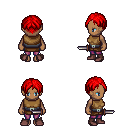
a pixel art fantasy rpg character, female body template, human, dark skin, leather chest armor, magenta pants, red parted hairstyle, maroon shoes, dagger, four views (front, back, left, right), 2x2 character sprite sheet, small pixel art, hard edges, no anti-aliasing